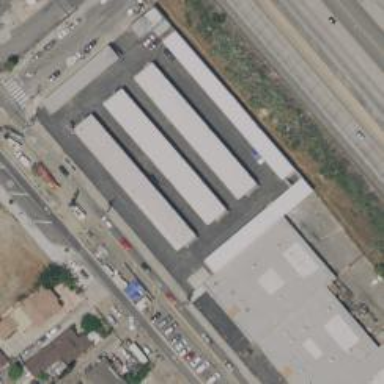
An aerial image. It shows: Warehouse building.